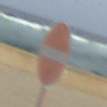
Verkehrszeichen: VerbotDerEinfahrt
Umgebung: Outdoor, Suburban
Tageszeit: MorningAfternoon
Wetter: PartlyCloudy
Licht: Natural
Jahreszeit: NotSpecified
Kontrast: HighContrast